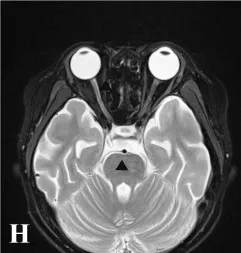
MRI at onset and follow-up. Axial cranial T2-weighted images showing new T2-hyperintense lesions in subcortical and deep white matter of the frontal, parietal, and occipital lobes after treatment with IVMP and IVIG at onset attack (G).
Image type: radiology (mri)